Question: As per my requirement, I am drawing polygons on google map shown in the image below.(using maps v2)
Now I need to show an alert when user enters that particular polygons.
How to identify if my current location is with in the polygon.
(Need optimized way without draining battery)
Thanks in advance.
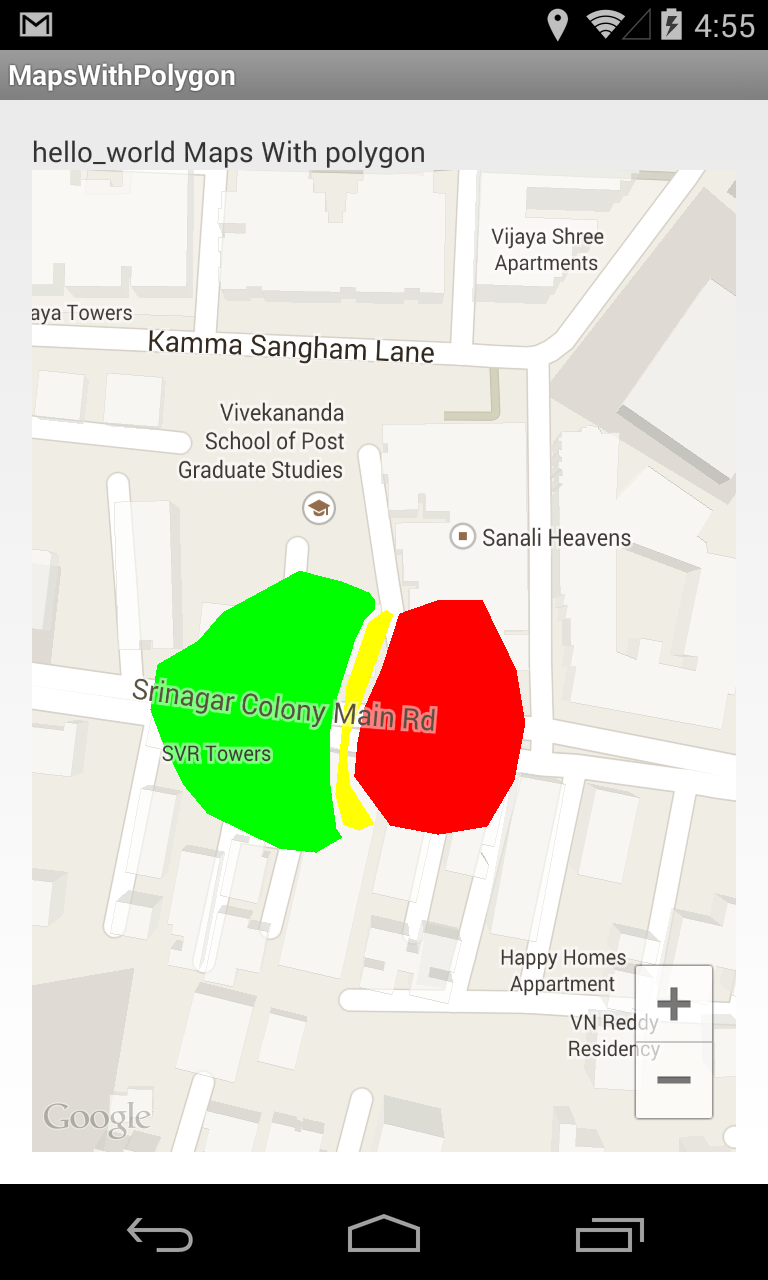
Answer: Just tried Ray Casting algorithm which identifies point in polygon. This works perfect.
Refer <URL> for thesis of Ray-Casting
'''
private boolean isPointInPolygon(LatLng tap, ArrayList<LatLng> vertices) {
int intersectCount = 0;
for (int j = 0; j < vertices.size() - 1; j++) {
if (rayCastIntersect(tap, vertices.get(j), vertices.get(j + 1))) {
intersectCount++;
}
}
return ((intersectCount % 2) == 1); // odd = inside, even = outside;
}
private boolean rayCastIntersect(LatLng tap, LatLng vertA, LatLng vertB) {
double aY = vertA.latitude;
double bY = vertB.latitude;
double aX = vertA.longitude;
double bX = vertB.longitude;
double pY = tap.latitude;
double pX = tap.longitude;
if ((aY > pY && bY > pY) || (aY < pY && bY < pY)
|| (aX < pX && bX < pX)) {
return false; // a and b can't both be above or below pt.y, and a or
// b must be east of pt.x
}
double m = (aY - bY) / (aX - bX); // Rise over run
double bee = (-aX) * m + aY; // y = mx + b
double x = (pY - bee) / m; // algebra is neat!
return x > pX;
}
'''